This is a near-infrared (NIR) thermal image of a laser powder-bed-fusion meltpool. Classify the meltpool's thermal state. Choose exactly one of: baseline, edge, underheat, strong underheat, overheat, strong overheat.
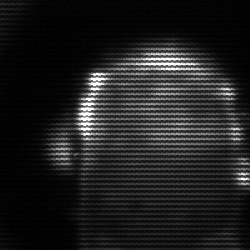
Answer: baseline